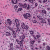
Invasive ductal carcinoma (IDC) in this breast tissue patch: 0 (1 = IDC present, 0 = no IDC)